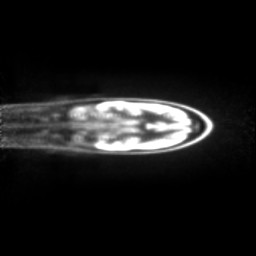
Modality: PET
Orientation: coronal
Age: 18
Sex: female
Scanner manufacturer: siemens